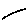
Label: line